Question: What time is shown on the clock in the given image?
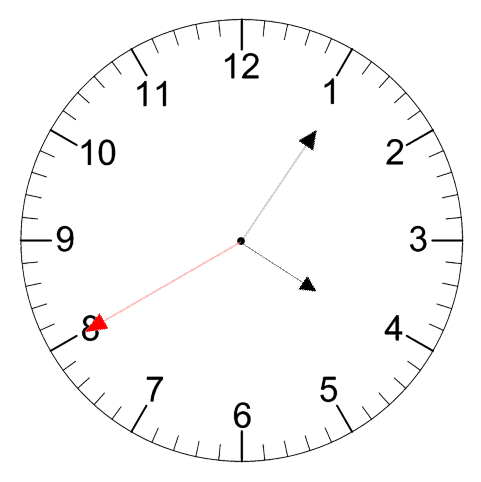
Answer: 04:05:40